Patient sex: M
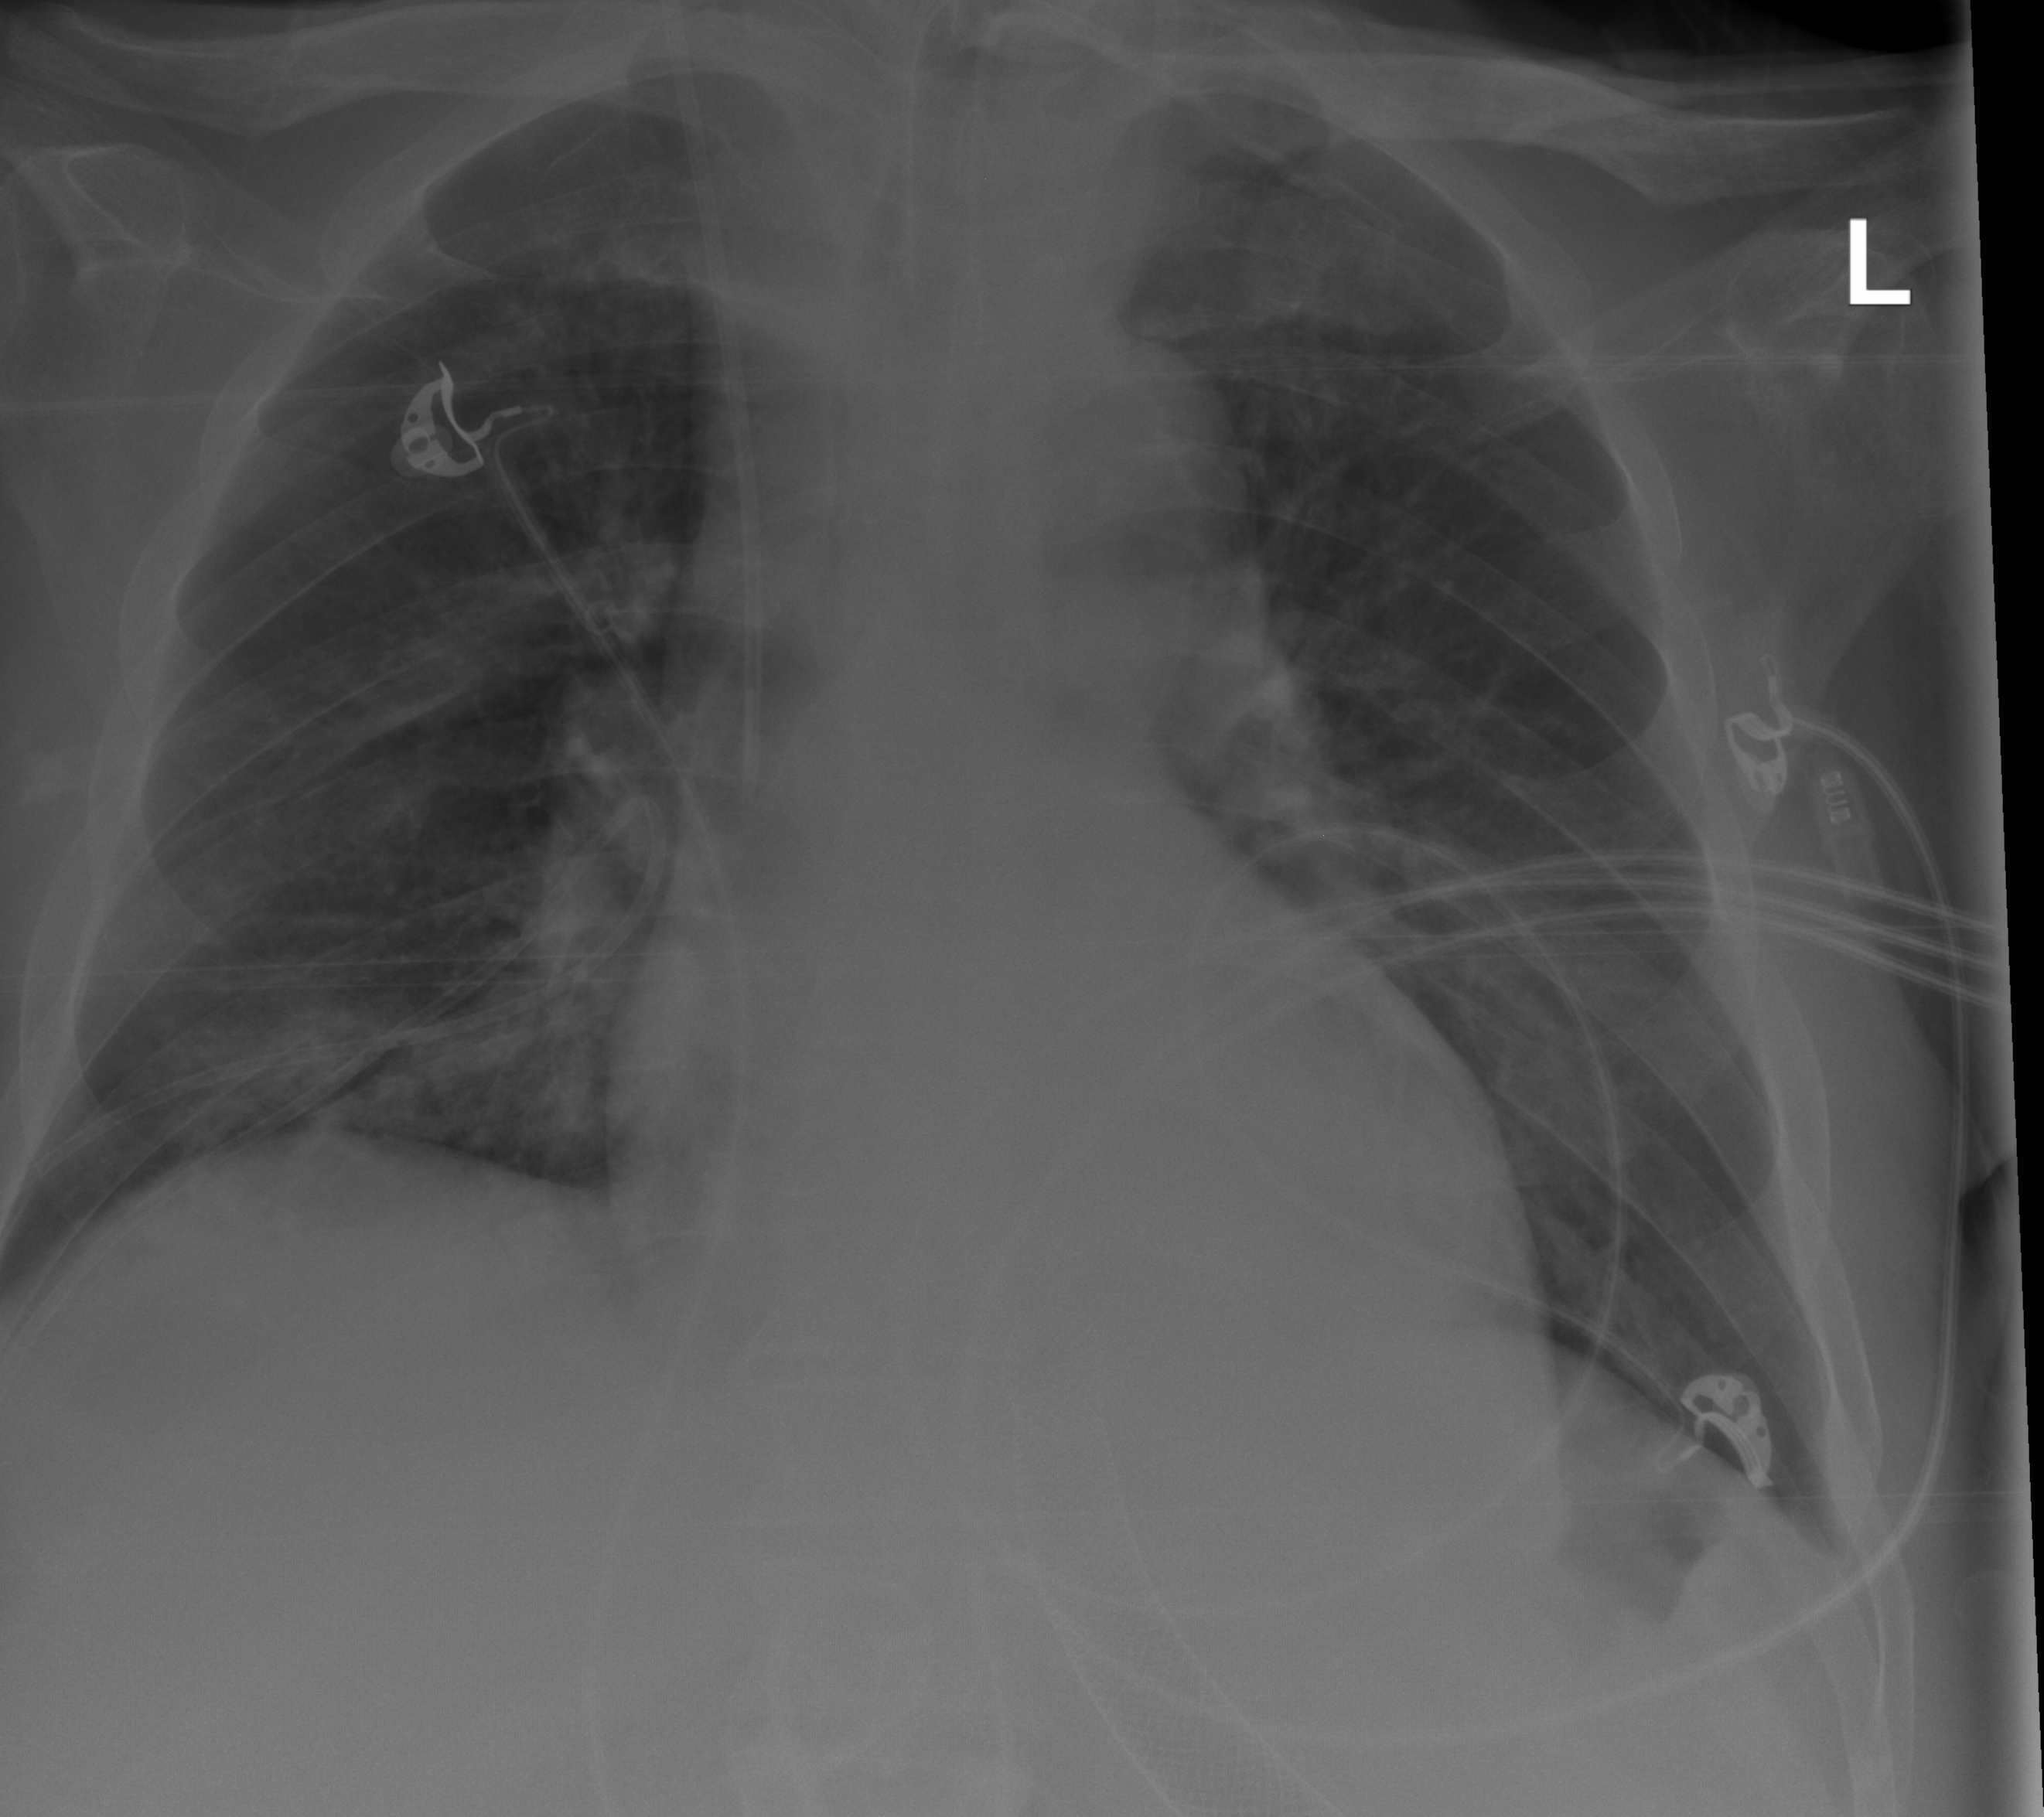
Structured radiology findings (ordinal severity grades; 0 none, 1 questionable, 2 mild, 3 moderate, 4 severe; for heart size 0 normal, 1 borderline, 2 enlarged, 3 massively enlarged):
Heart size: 0
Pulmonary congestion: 0
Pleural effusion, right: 0
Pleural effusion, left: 0
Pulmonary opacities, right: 2
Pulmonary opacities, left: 0
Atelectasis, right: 0
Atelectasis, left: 0